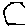
Label: hexagon